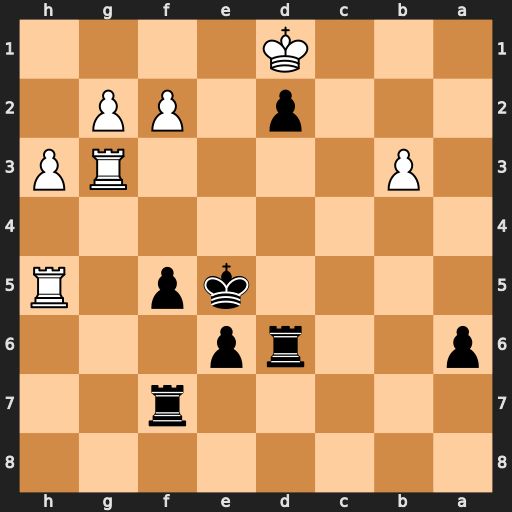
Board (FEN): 8/5r2/p2rp3/4kp1R/8/1P4RP/3p1PP1/3K4
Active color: b
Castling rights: -
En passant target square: -
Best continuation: Rc7 Re3+ Kf6